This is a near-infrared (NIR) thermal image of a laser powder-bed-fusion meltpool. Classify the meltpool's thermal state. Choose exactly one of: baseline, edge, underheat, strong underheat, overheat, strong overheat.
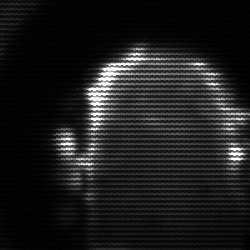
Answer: baseline